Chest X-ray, PA view. Patient: 63 years old, sex M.
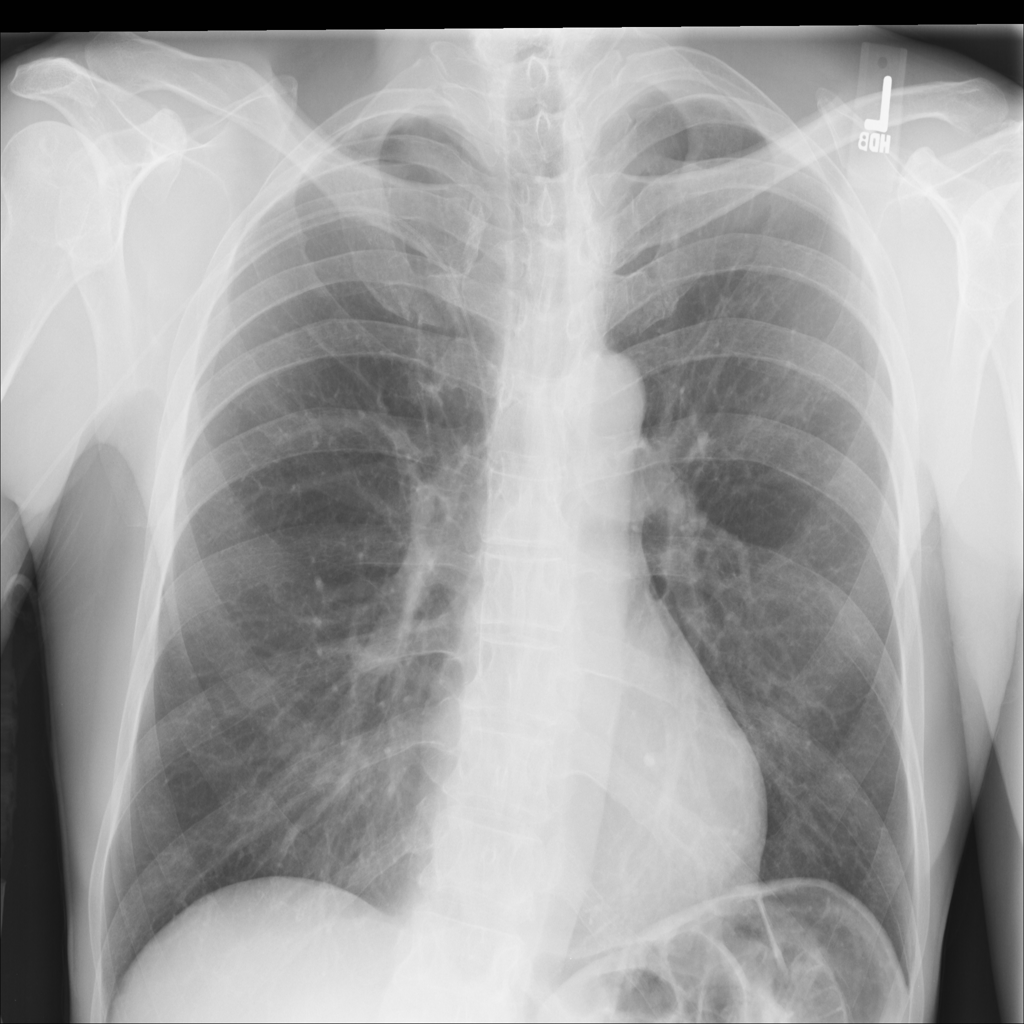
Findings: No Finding